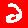
Digit: 2